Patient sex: F
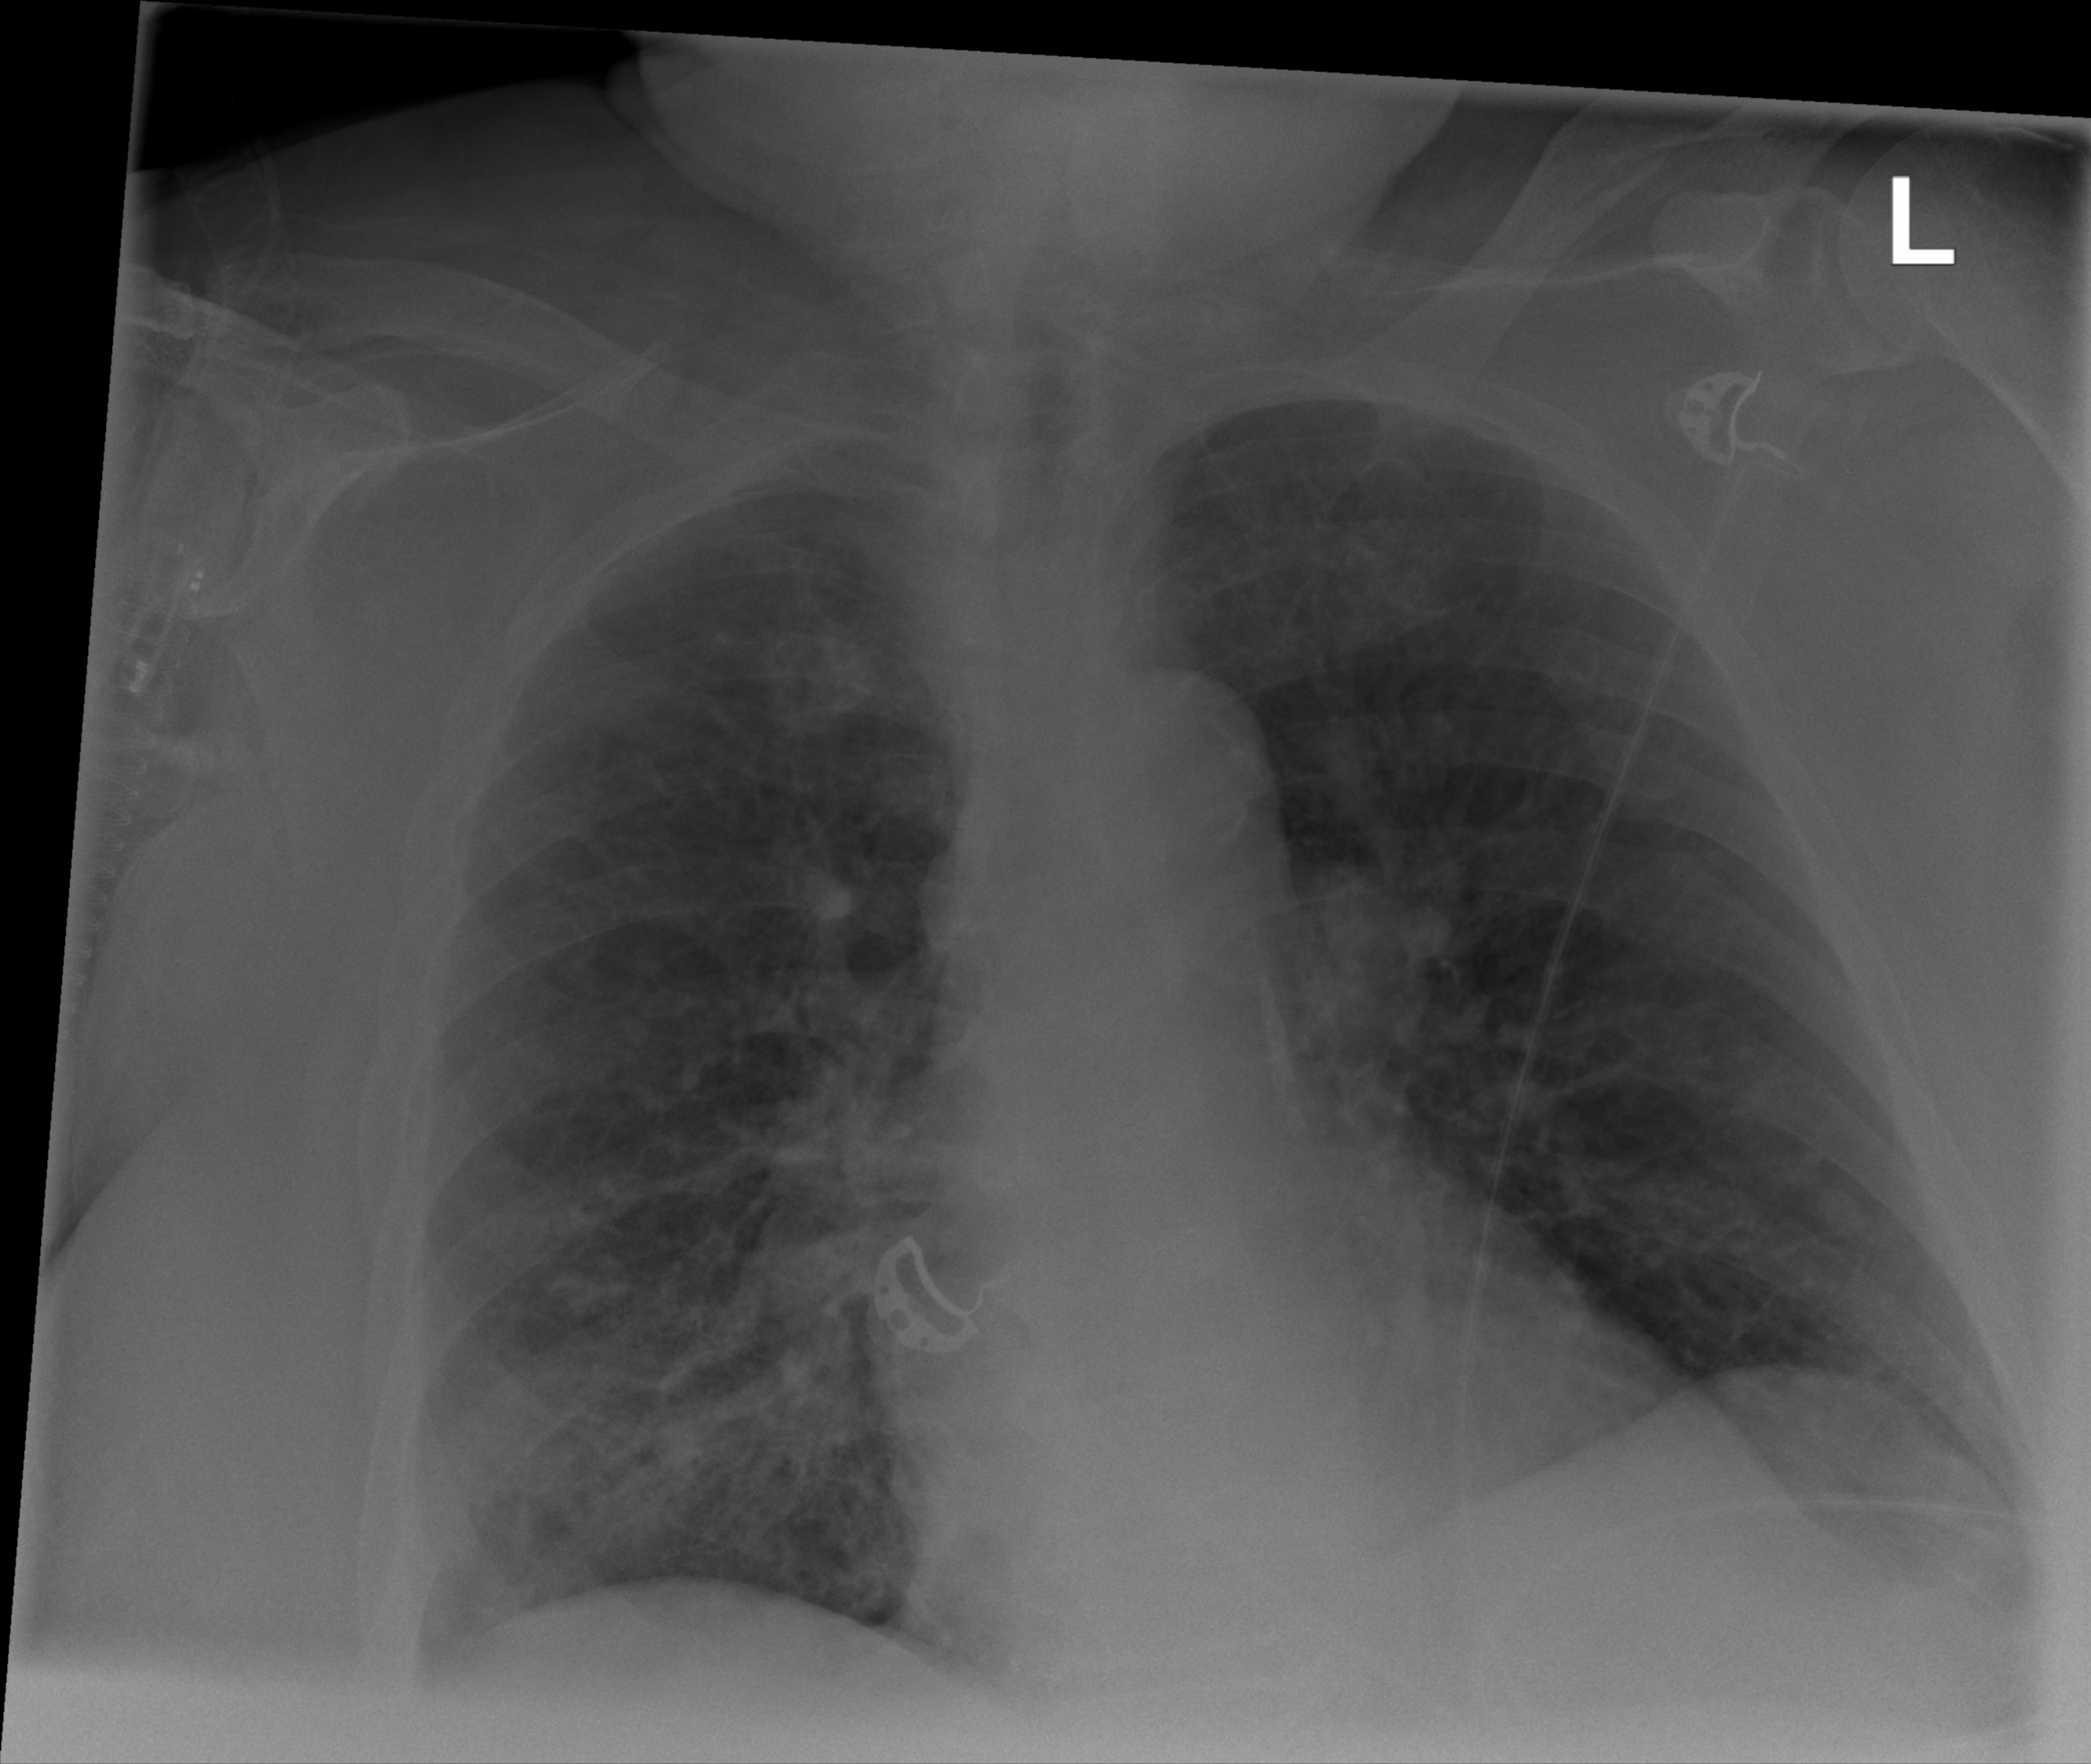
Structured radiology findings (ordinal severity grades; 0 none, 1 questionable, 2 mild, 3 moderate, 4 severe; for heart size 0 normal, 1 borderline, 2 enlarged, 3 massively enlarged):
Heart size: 1
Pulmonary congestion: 2
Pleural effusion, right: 2
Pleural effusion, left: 0
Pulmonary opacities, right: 2
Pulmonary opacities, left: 0
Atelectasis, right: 2
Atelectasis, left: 2